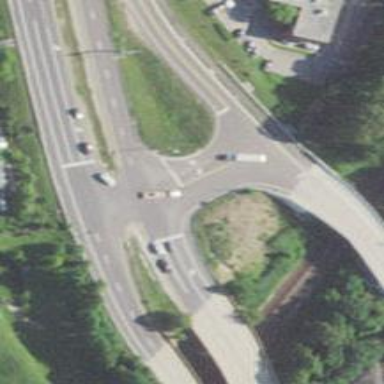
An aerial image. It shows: Expressway with asphalt surface categorized as trunk highway.